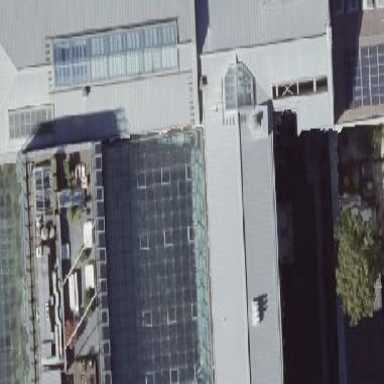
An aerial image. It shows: Close-up view of roof of building.